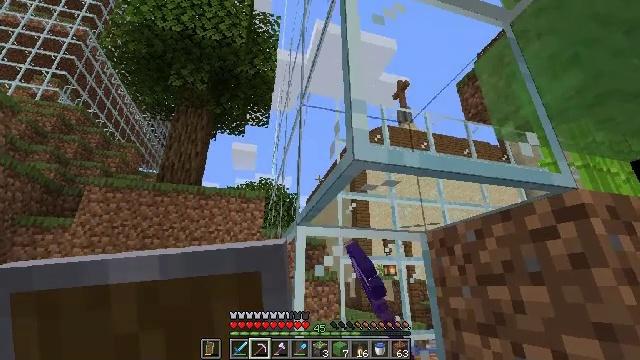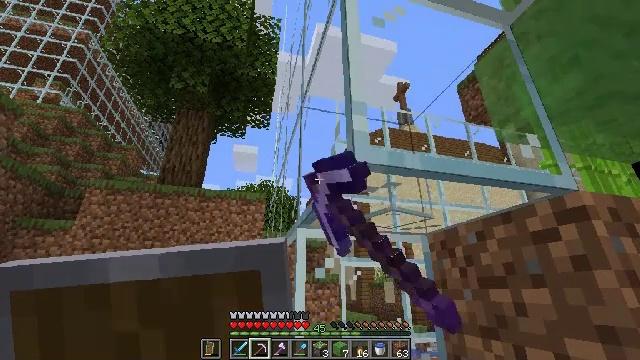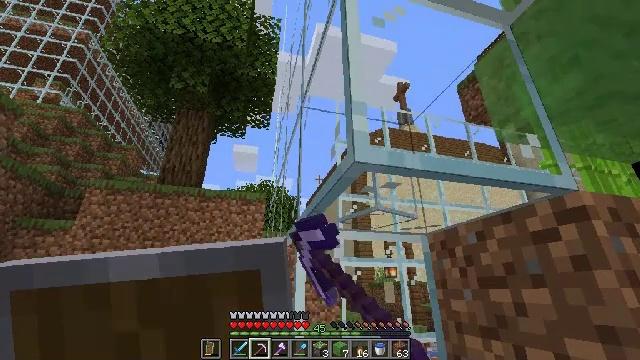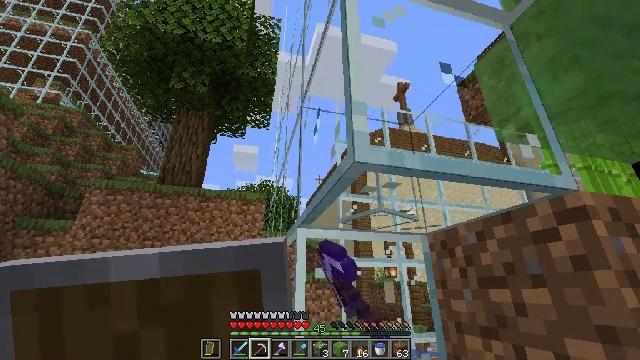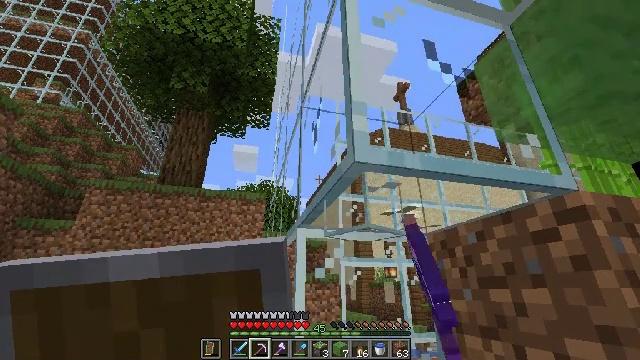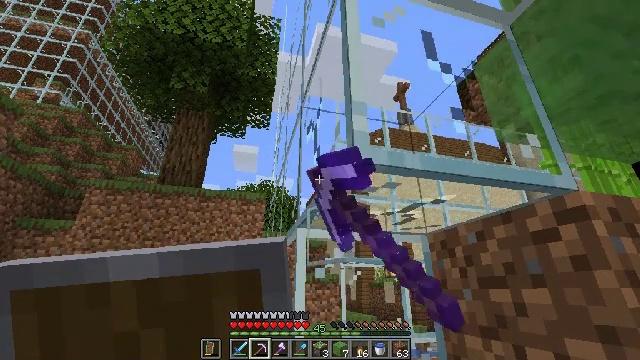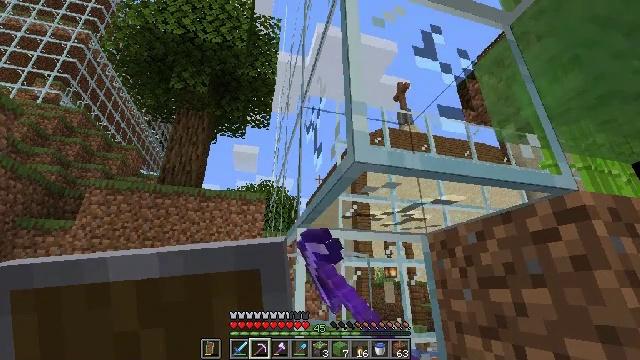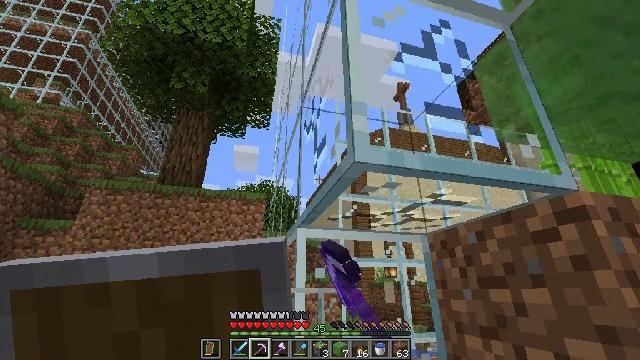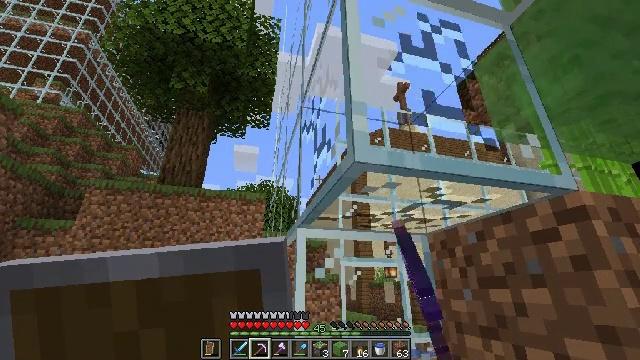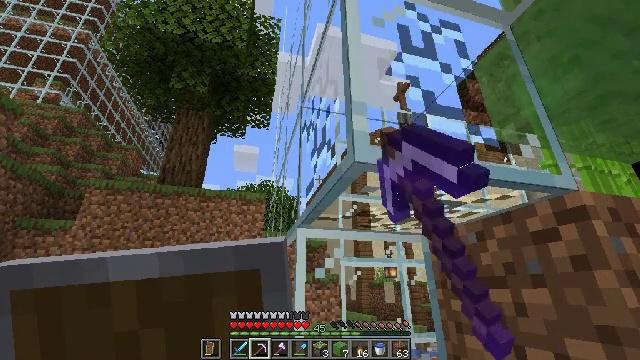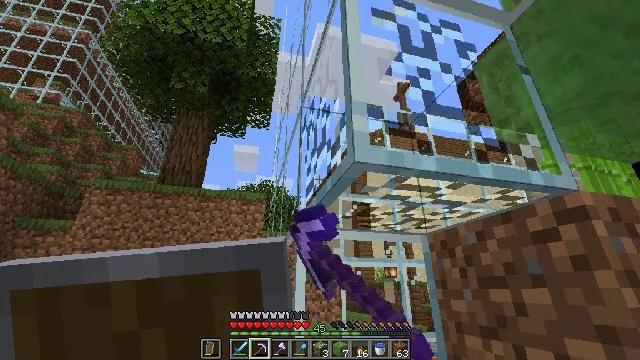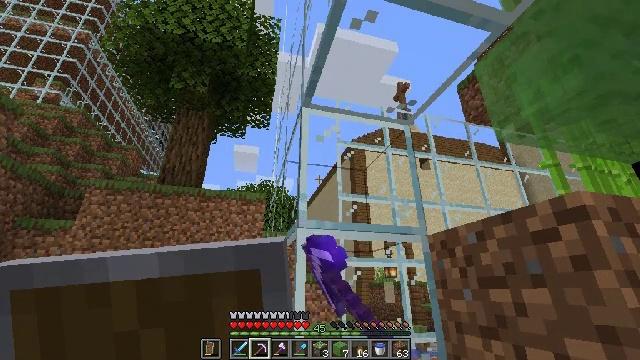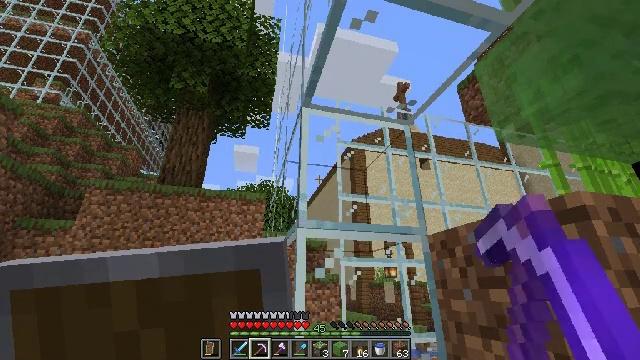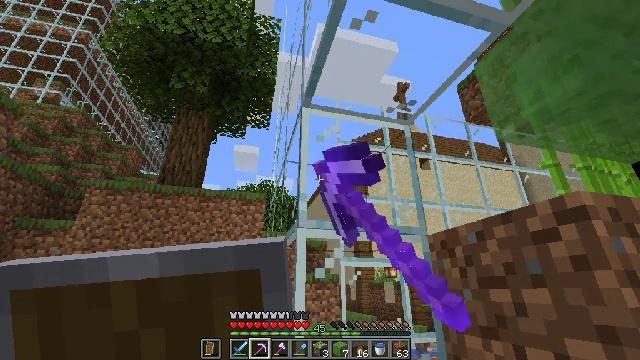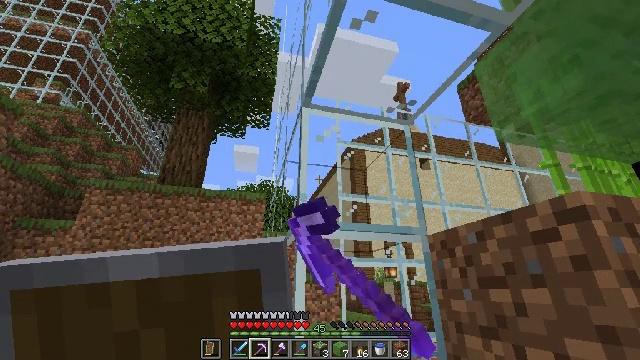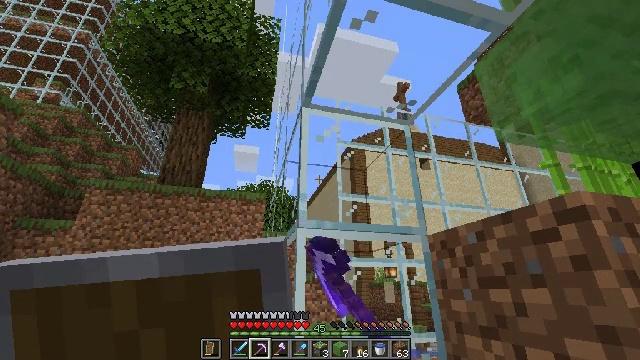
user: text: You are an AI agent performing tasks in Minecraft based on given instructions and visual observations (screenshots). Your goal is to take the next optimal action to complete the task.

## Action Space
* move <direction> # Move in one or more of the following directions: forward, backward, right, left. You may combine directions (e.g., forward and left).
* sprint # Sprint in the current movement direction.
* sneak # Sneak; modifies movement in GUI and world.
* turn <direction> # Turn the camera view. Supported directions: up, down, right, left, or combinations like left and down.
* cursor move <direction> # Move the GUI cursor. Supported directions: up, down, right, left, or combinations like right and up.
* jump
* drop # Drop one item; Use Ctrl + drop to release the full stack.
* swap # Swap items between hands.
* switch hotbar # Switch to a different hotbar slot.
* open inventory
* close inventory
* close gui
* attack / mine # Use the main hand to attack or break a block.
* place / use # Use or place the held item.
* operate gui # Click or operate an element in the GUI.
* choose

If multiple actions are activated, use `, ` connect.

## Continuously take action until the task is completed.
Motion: motion action
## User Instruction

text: Remove the glass to use the space.
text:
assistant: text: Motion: attack / mine
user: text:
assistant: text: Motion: attack / mine
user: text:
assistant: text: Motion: attack / mine
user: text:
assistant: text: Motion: attack / mine
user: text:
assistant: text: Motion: attack / mine
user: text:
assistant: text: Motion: attack / mine
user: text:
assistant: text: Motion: attack / mine
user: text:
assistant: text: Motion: attack / mine
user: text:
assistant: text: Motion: attack / mine
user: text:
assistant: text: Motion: attack / mine
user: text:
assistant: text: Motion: attack / mine
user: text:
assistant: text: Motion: attack / mine
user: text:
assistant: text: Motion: attack / mine
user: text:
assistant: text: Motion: attack / mine
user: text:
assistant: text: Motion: attack / mine
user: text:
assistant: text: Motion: attack / mine
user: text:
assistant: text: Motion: attack / mine
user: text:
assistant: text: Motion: attack / mine
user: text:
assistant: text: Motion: attack / mine
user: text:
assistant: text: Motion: attack / mine
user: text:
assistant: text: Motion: attack / mine
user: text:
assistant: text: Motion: attack / mine
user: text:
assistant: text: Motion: attack / mine
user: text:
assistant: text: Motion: attack / mine
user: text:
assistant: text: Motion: attack / mine
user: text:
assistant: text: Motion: attack / mine
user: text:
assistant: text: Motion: attack / mine
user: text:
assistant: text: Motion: attack / mine
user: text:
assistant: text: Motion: attack / mine
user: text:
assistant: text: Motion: turn up, attack / mine